Interaction volume radius: 5 \u00c5
Interaction volume height: 10 \u00c5
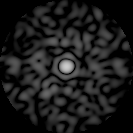
Disorder parameter: 0.8299